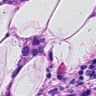
Metastatic tissue present: yes